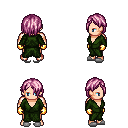
a pixel art fantasy rpg character, male body template, human, light skin, green robe, white pants, pink bangs hairstyle, gold gloves, white slippers, four views (front, back, left, right), 2x2 character sprite sheet, small pixel art, hard edges, no anti-aliasing